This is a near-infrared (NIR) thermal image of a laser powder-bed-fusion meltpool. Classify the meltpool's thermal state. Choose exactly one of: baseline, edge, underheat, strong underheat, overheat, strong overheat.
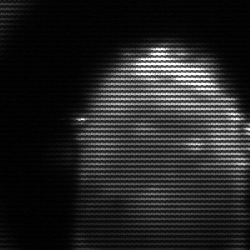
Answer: baseline